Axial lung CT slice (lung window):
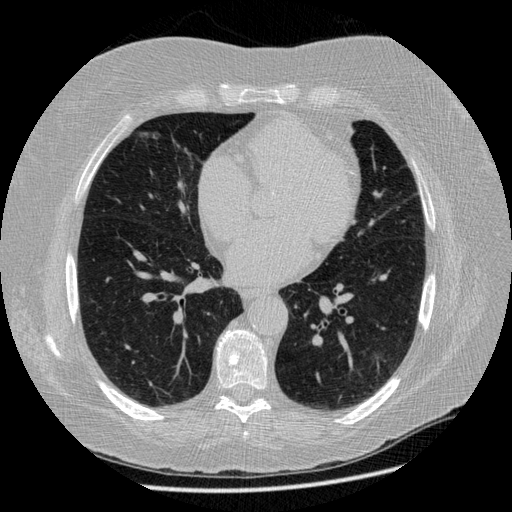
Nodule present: no